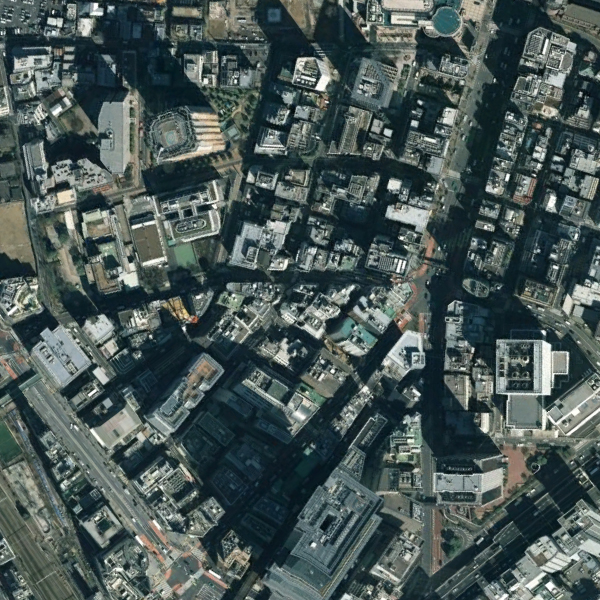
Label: Commercial